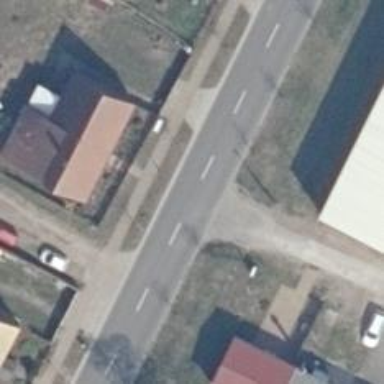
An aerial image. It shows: Secondary road with asphalt surface.